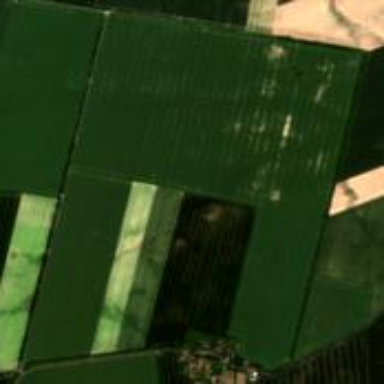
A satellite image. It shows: View of farmland.